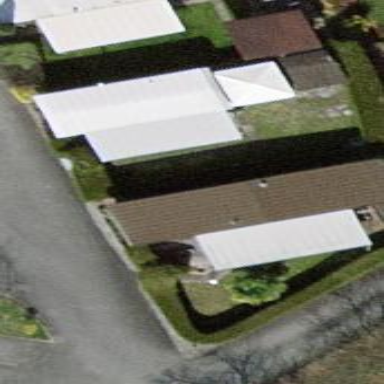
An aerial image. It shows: Static caravan.